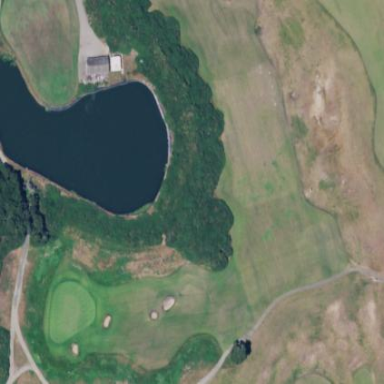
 identified as lateral water hazard in golf course."